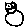
Label: cat